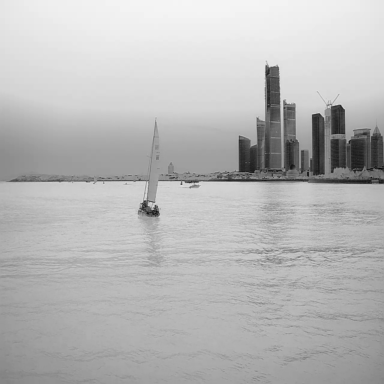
There are four objects shown in the infrared image, including two sailboats, a container_ship, and a bulk_carrier.